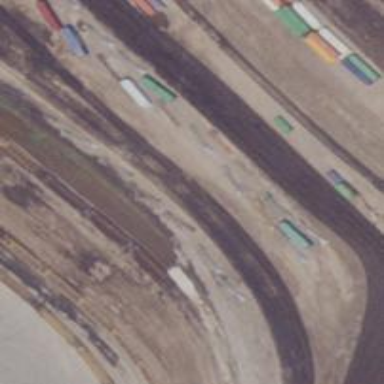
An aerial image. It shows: Abandoned railway yard is depicted.